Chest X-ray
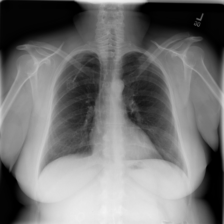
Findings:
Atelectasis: negative
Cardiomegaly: negative
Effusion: negative
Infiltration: negative
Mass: negative
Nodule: negative
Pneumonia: negative
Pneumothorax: negative
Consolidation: negative
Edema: negative
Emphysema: negative
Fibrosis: negative
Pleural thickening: negative
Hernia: negative